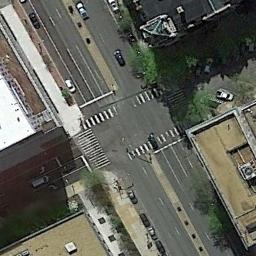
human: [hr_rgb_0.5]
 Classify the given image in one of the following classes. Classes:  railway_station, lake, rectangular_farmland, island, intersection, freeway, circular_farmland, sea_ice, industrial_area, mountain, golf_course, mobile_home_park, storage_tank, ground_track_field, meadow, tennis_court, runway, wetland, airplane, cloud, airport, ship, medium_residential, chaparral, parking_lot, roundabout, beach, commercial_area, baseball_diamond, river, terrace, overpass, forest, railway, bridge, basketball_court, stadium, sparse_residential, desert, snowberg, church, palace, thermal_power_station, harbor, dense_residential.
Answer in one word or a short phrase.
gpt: intersection